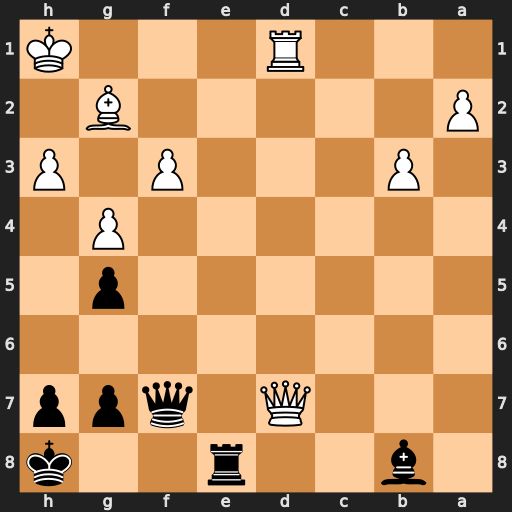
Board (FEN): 1b2r2k/3Q1qpp/8/6p1/6P1/1P3P1P/P5B1/3R3K
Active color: b
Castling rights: -
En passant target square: -
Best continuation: Re1+ Rxe1 Qxd7